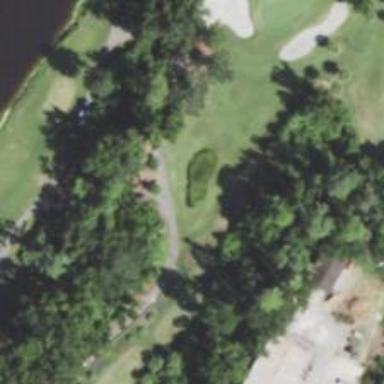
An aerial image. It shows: View of golf hole.